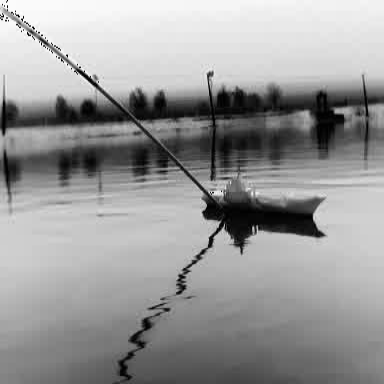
There is a warship in the infrared image.